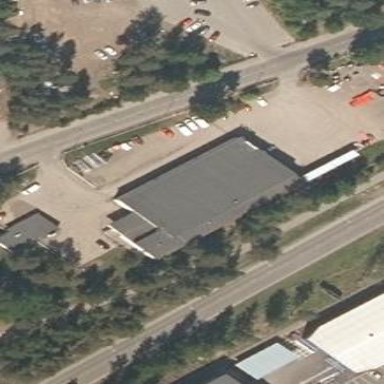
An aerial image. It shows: Flat roofed manufacturing building.